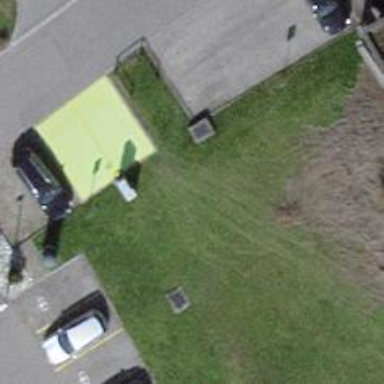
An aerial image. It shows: Charging station.